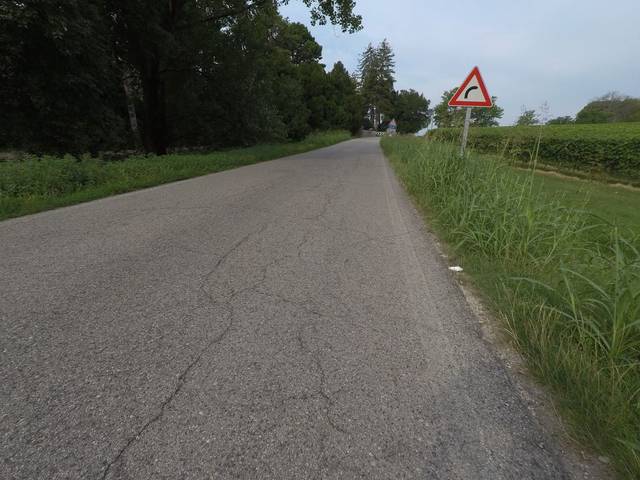
Region: Italy
Coordinates: 45.969, 12.412